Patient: sex M, age 62
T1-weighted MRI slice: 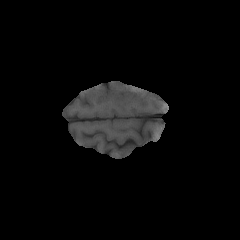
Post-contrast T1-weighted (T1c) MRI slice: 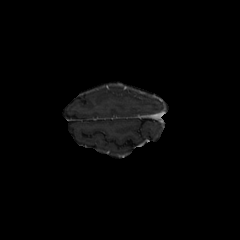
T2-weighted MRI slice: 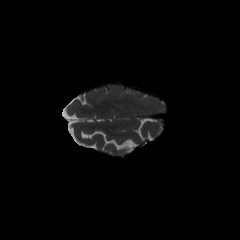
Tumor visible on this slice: no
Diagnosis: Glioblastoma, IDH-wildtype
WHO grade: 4